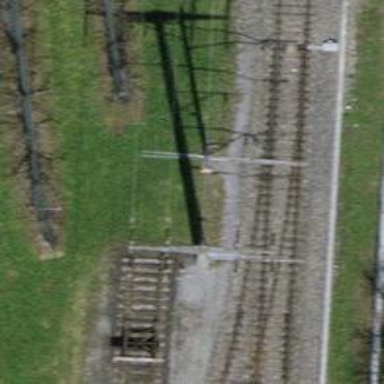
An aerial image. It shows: Single-track spur railway line.